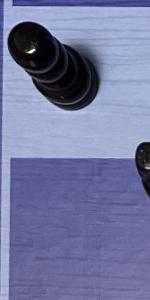
Label: Empty